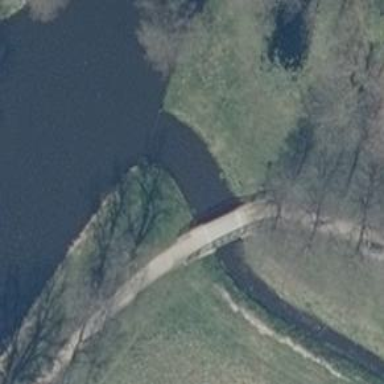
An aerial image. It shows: Path leading to bridge.